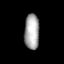
Tissue: prostate
Cell type: Fibroblasts
Senescence score: 0.7258
Nuclear area (px): 516
Mean DAPI intensity: 167.556